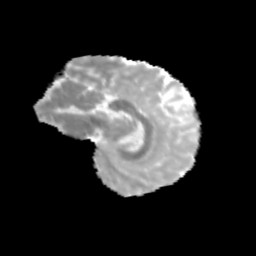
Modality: MD
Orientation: sagittal
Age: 11
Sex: male
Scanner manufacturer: siemens
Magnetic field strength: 3 T
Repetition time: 3.8 s
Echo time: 0.07 s